Field crop: tomato
Growth stage: 1
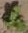
Species: solanum